Question: Suppose we have a tree in 'igraph':
'''
library(igraph)
g <- make_tree(14, children = 3)
plot(g, layout = layout_as_tree)
'''

<URL>
<URL> That is, in the above example
1. The LCA of 7 and 14 is 2.
2. The LCA of 6, 9, 12, and 14 is 1.
3. The LCA of 1 and 8 is 1.
4. The LCA of any node is itself.
And so on.
It feels like there ought to be an elegant way of doing this in 'igraph', but I haven't managed to find it. I played around with intersections of calls to 'all_simple_paths', but since I don't have a good way to get the levels of each node, this didn't help.
I am aware that many of the phylogenetics packages <URL>
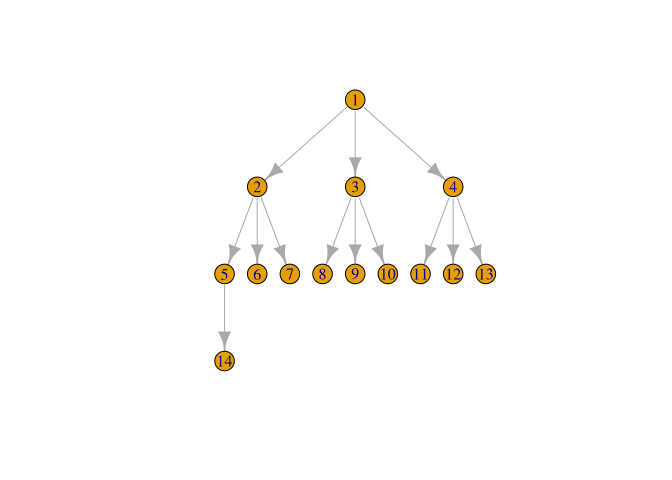
Answer: For a tree, you can get the paths from a node to the root. Then find the highest index for the intersection beteen the paths:
'''
lca <- function(graph, ...) {
dots = c(...)
path = ego(graph, order=length(V(graph)), nodes=dots, mode="in")
max(Reduce(intersect, path))
}
lca(g, 7, 14)
lca(g, 10, 8)
'''